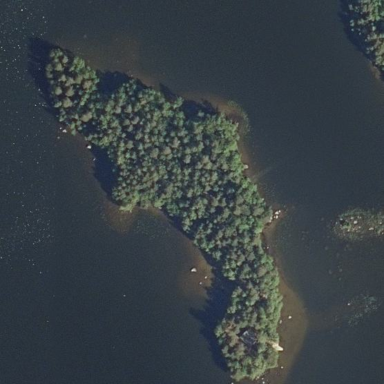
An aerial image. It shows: Islet surrounded by woodland.